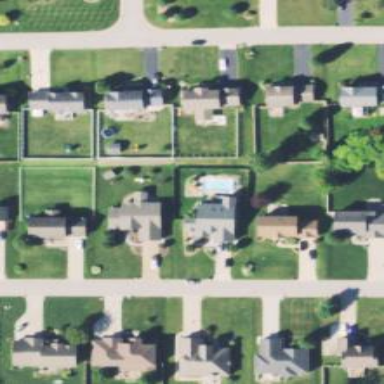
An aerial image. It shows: Neighborhood.